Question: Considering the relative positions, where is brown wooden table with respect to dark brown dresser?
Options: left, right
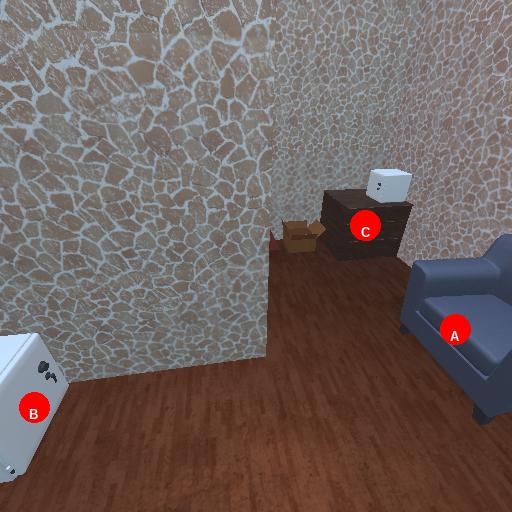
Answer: left